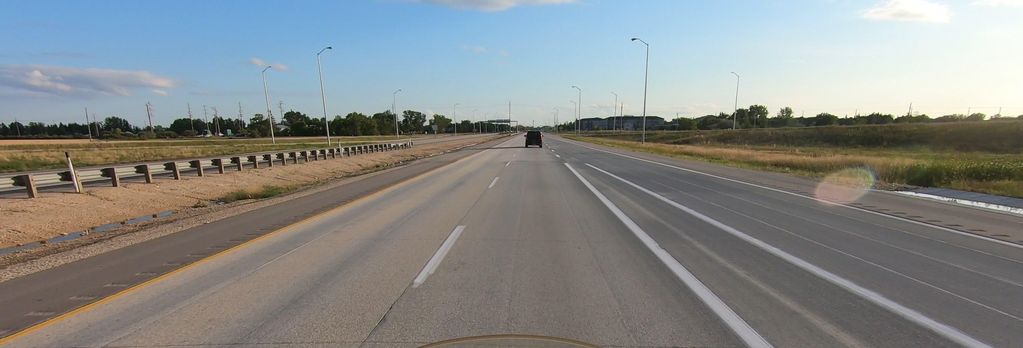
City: winnipeg